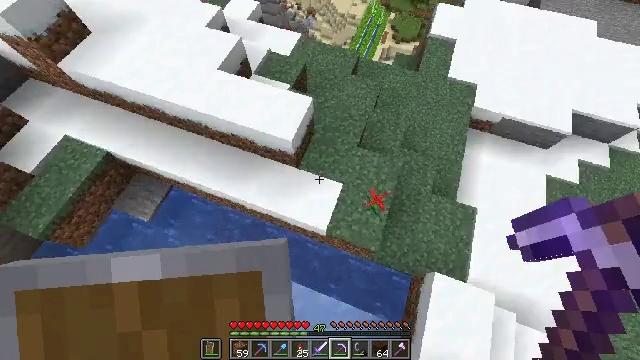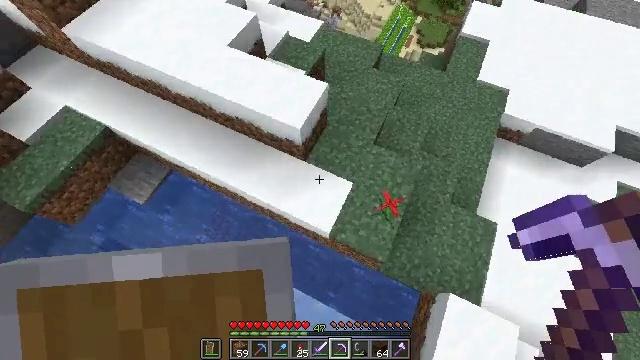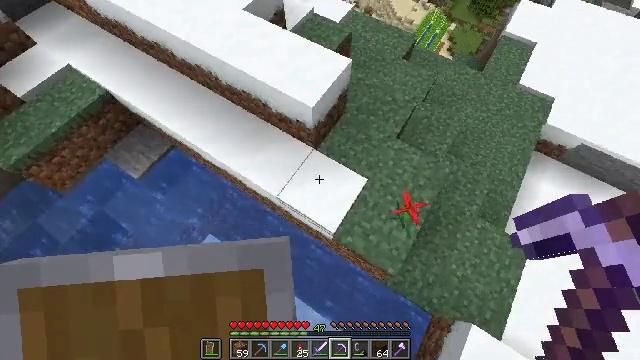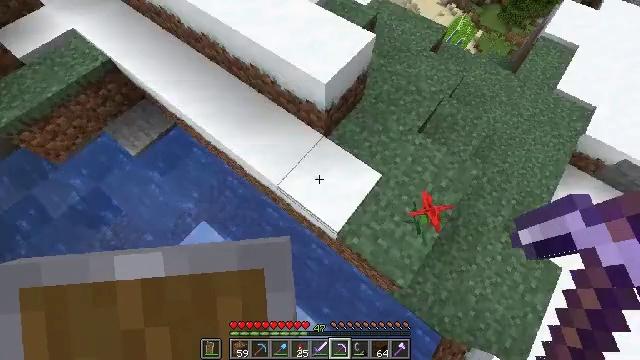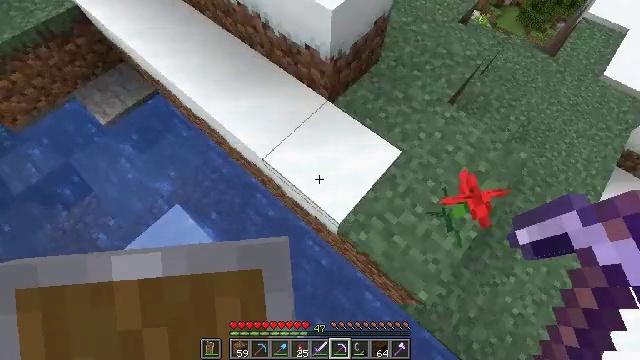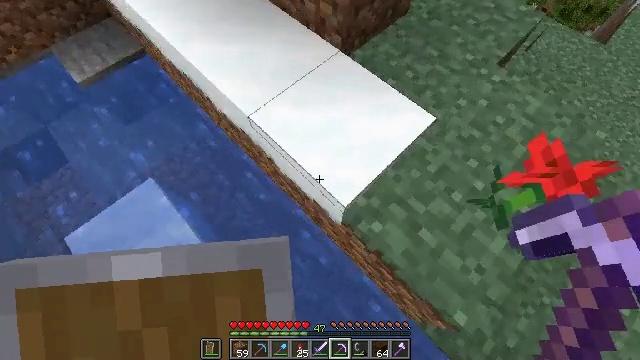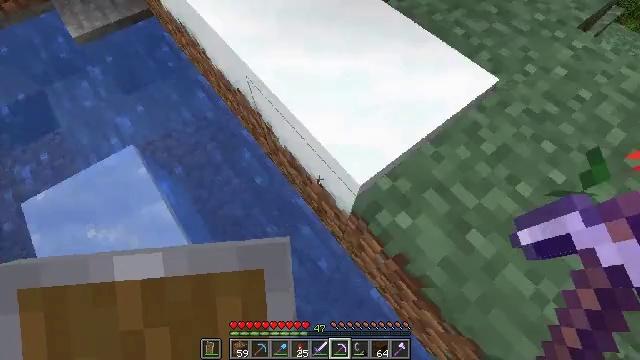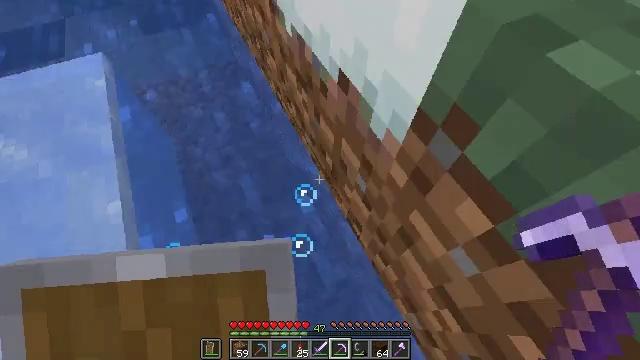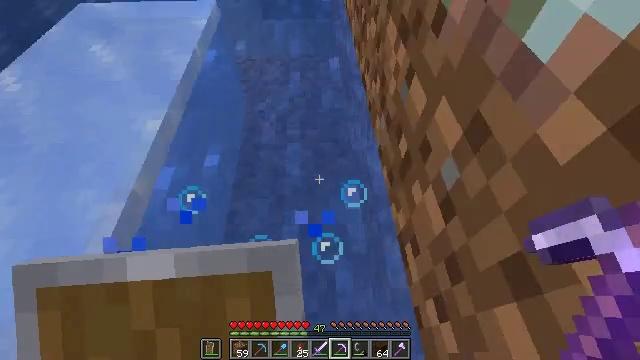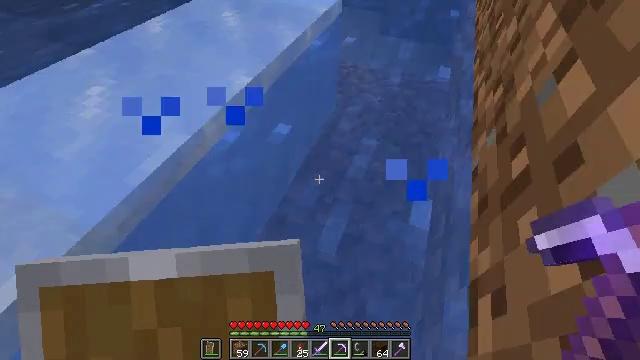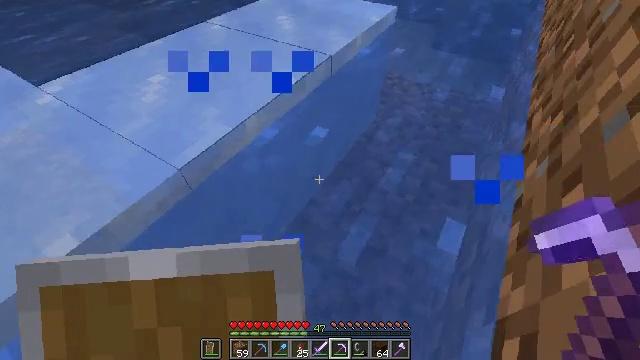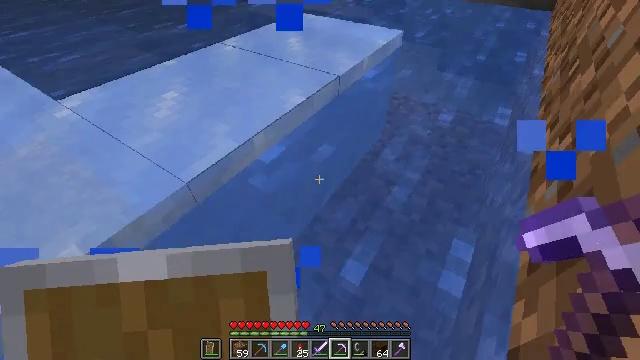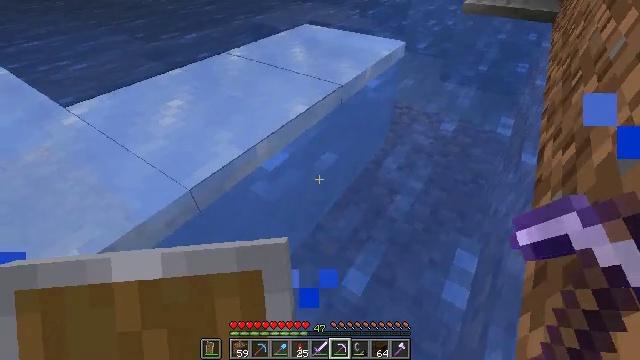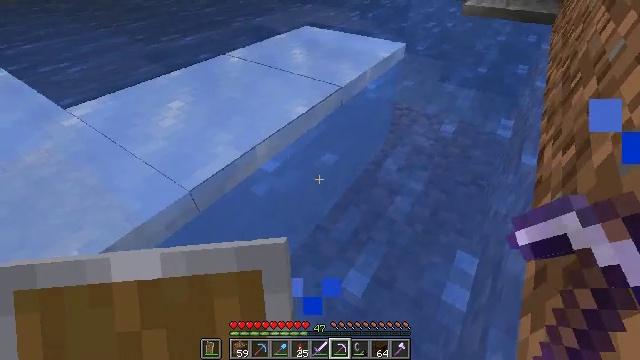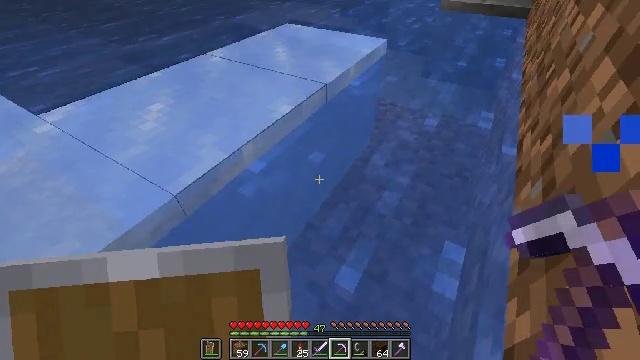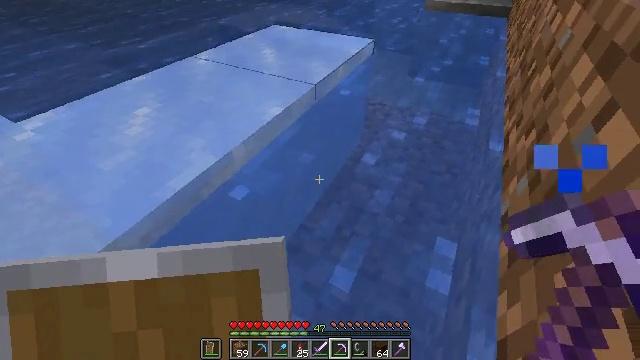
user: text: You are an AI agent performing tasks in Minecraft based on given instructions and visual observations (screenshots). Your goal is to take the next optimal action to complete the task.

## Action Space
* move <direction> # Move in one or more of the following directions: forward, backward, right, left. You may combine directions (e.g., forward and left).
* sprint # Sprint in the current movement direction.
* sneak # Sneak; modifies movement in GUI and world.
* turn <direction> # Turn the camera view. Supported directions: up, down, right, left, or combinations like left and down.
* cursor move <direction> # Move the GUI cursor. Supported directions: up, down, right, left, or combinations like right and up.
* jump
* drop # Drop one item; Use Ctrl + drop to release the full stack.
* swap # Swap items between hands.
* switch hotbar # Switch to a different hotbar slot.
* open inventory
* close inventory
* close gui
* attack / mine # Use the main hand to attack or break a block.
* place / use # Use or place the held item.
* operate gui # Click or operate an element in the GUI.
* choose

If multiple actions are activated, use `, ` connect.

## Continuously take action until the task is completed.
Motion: motion action
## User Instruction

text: Harvest the ice from frozen areas.
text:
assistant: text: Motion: turn left
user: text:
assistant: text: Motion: turn left
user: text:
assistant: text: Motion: turn left
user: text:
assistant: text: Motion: turn left
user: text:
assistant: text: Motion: turn left
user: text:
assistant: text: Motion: turn left and up
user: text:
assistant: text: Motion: turn left and up
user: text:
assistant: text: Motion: turn left and up
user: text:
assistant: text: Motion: turn left and up
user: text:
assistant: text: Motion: turn left and up
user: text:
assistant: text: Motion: turn left and up
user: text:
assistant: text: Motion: turn up
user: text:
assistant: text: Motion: no_op
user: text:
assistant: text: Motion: turn right
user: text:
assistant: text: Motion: turn right
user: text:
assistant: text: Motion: turn up
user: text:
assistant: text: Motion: turn up
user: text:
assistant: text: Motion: turn up
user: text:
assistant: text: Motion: no_op
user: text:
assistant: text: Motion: no_op
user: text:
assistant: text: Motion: attack / mine
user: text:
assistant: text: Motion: attack / mine
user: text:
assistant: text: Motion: attack / mine
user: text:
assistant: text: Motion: no_op
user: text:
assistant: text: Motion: no_op
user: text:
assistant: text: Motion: no_op
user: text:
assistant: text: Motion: no_op